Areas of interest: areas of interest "Specialty Commercial Street"
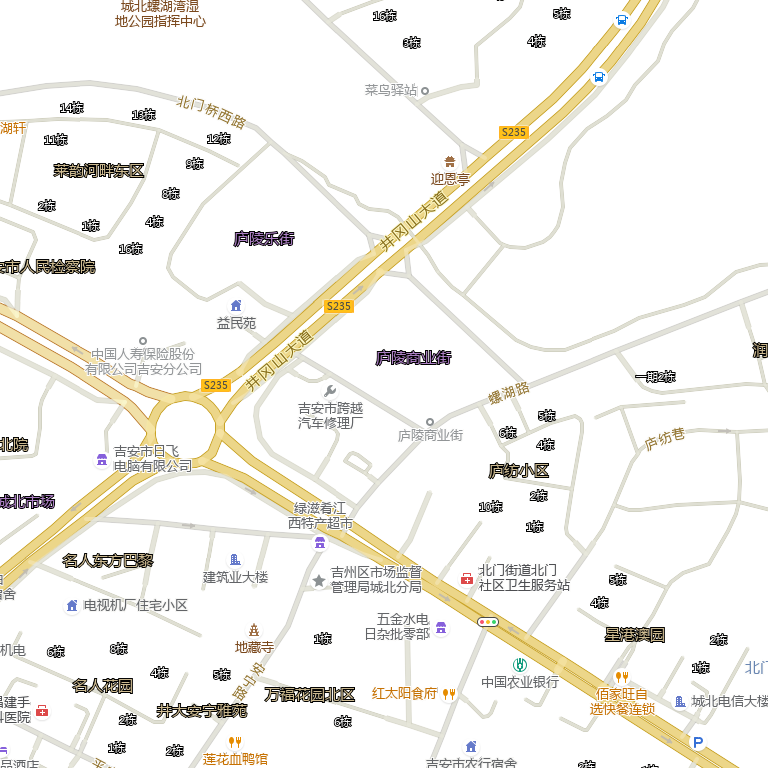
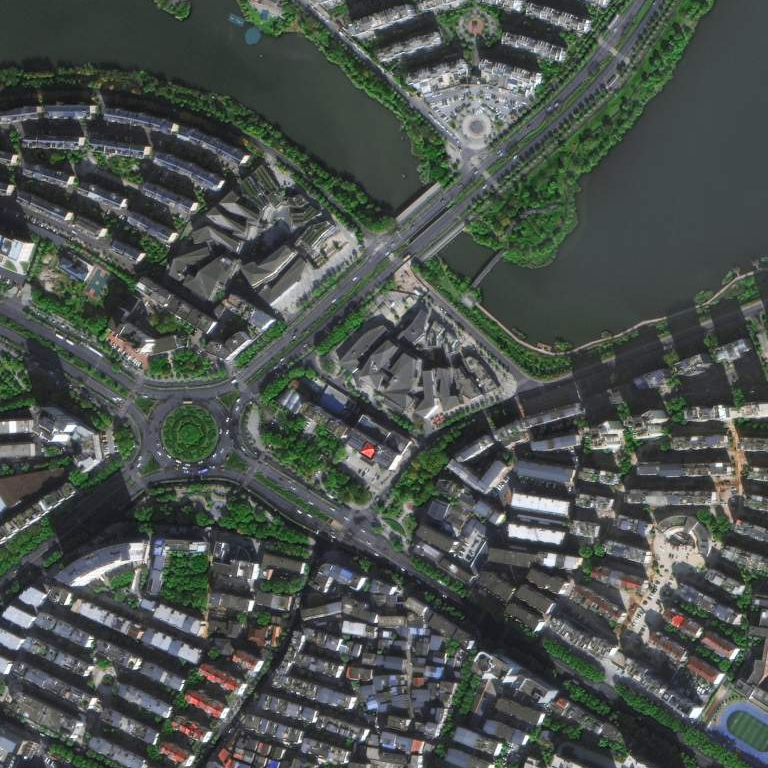